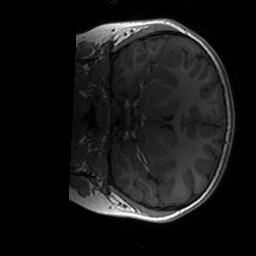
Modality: T1w
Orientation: coronal
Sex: male
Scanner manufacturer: siemens
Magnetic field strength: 3 T
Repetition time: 1.9 s
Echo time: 0.00243 s